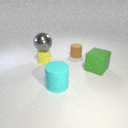
small brown rubber cylinder to the right of small yellow rubber cylinder